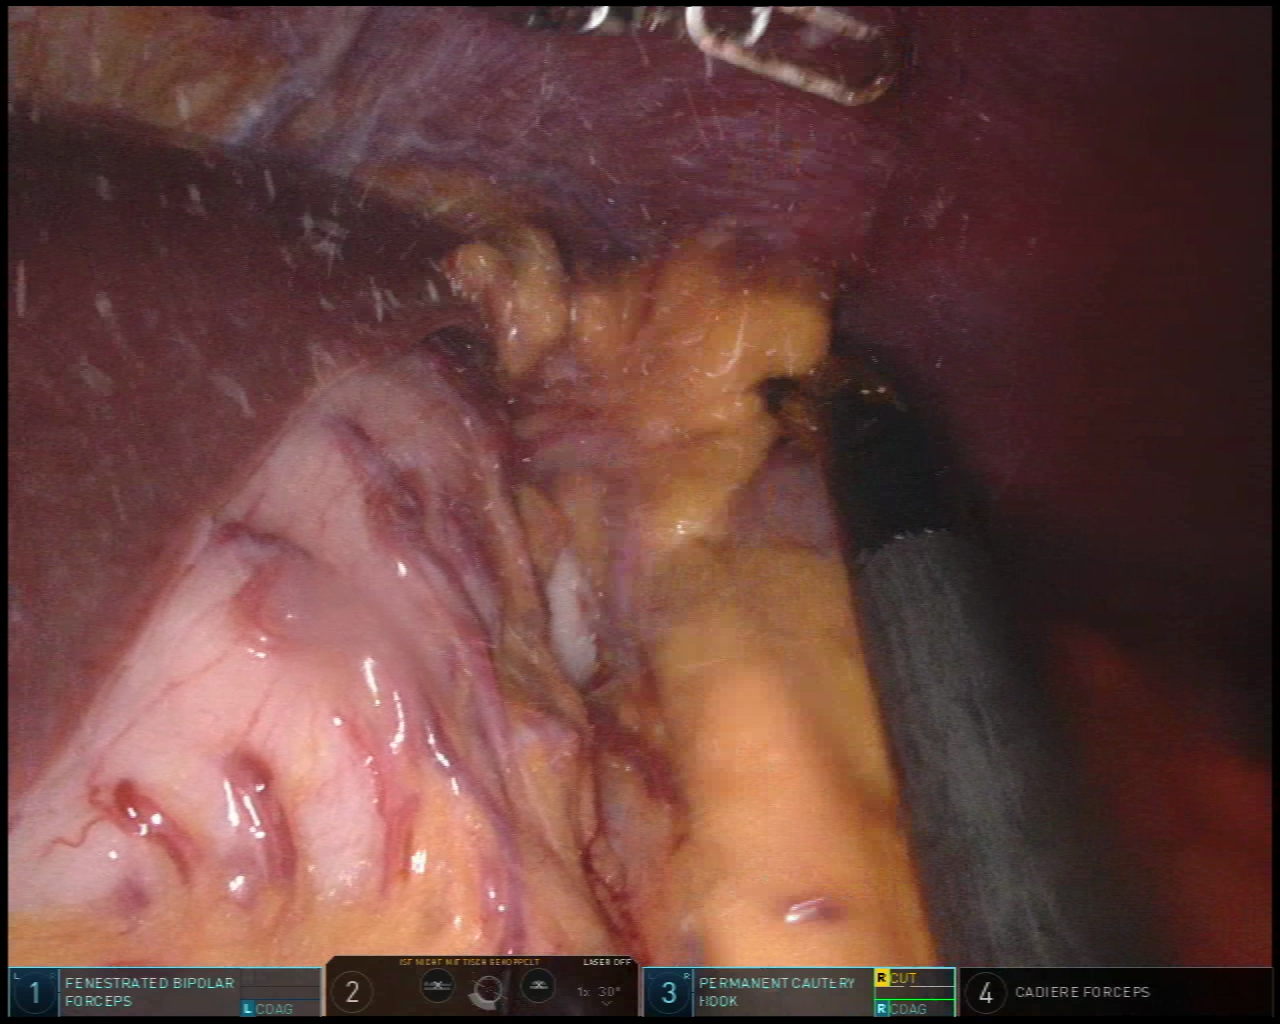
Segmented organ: abdominal_wall
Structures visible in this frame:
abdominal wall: yes
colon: no
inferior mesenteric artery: no
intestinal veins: no
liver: yes
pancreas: no
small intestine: no
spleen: no
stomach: yes
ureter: no
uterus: no
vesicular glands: no